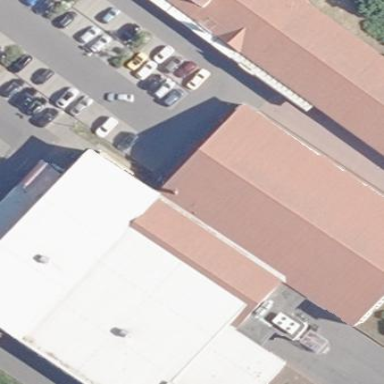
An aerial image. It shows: Retail part of supermarket building.